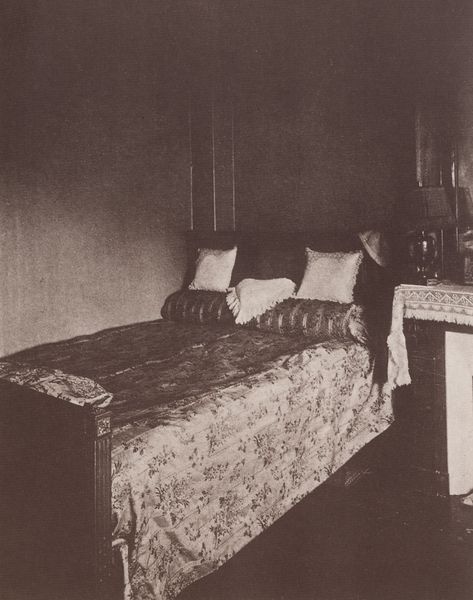
Titel: Interieurs, Schlafzimmer eines Innenausstatters, Rue du Montparnasse
Künstler: Jean Eugène Auguste Atget
Schlagwörter: dunkel, schatten, weiß, braun, grau, holz, lampe, licht, raum, schwarz, zimmer, muster, wand, spitze, spiegel, tischdecke, boden, fransen, interieur, stickerei, decke, spitzen, kamin, kanneliert, ecke, düster, kaminsims, sepia, kissen, polster, floral, bett, bettdecke, schlafzimmer, bettgestell, gemach, foto, fotografie, photographie, deckchen, blumenmuster, schwarzweiss, wilhelminisch, schnitzerei, photo, rolle, musterung, biedermeier, eiß, geblümt, herz, einrichtung, aufnahme, ablage, bettwäsche, kopfkissen, betten, nackenrolle, schwarzweißw, soiegel, spitzendecke, bettbezug, doppelbett, aufgeräumt, fansen, gemacht, herzkissen, kissenherz, nachttischleuchte, paradekissen, schlafgemacht, 19. jahrhundert